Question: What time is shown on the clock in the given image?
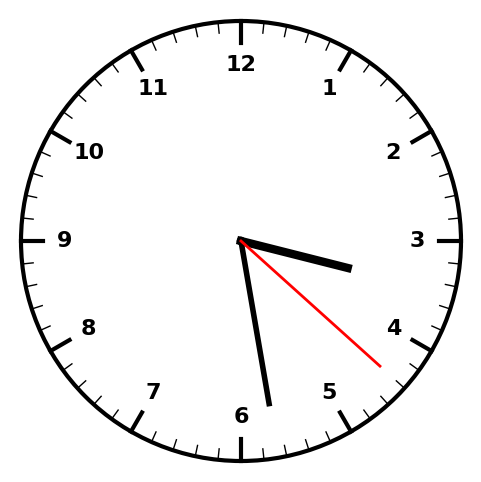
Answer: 03:28:22